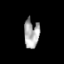
Tissue: skin
Cell type: Epithelial cells
Senescence score: 0.2563
Nuclear area (px): 424
Mean DAPI intensity: 169.519